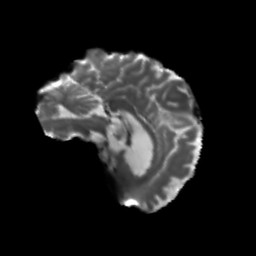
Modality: T2w
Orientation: sagittal
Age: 74
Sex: female
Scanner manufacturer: siemens
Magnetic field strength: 3 T
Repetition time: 5.25 s
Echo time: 0.08 s